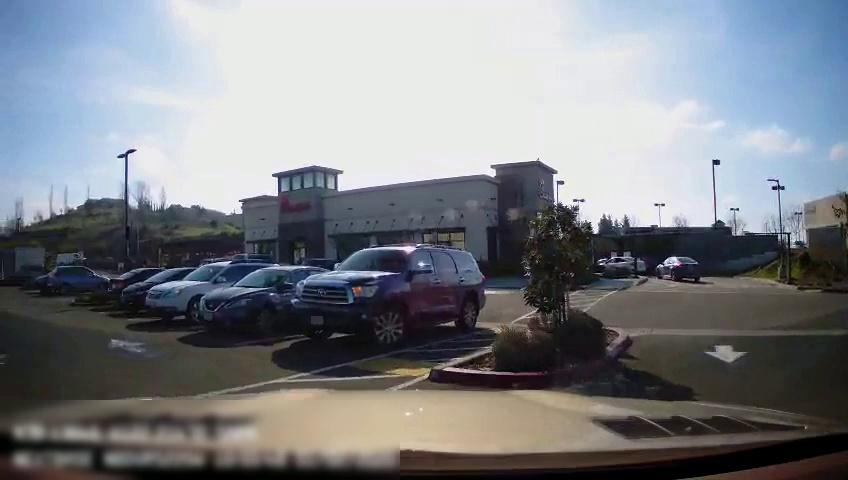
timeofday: Day
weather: Sunny
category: Drivable Space
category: Drivable Space
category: Vehicles | Car
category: Vehicles | Car
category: Vehicles | SUV
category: Vehicles | Car
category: Vehicles | SUV
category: Vehicles | Car
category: Vehicles | Car
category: Vehicles | SUV